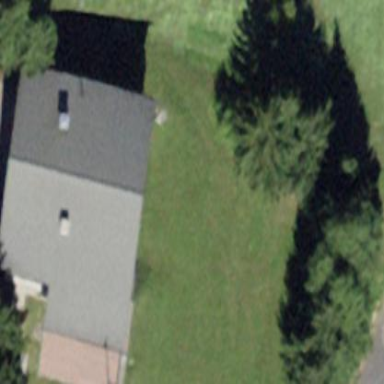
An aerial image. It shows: Building with tile roof.